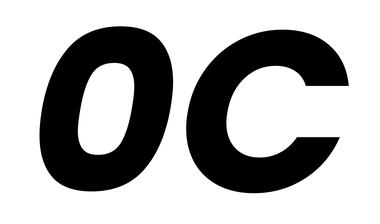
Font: Poppins-BoldItalic